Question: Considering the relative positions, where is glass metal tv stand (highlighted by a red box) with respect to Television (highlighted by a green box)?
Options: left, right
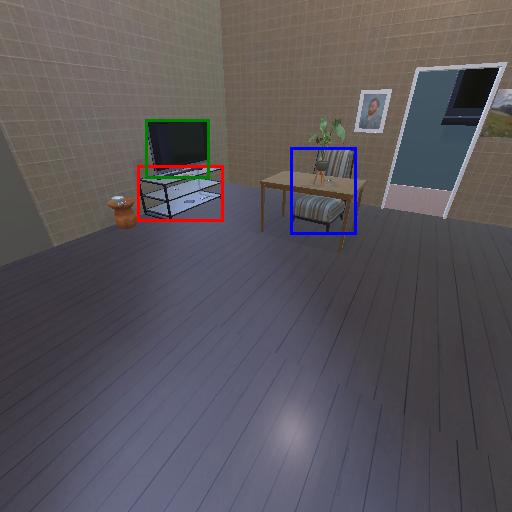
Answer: left